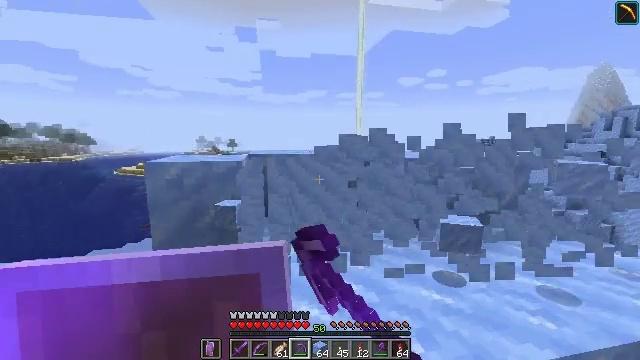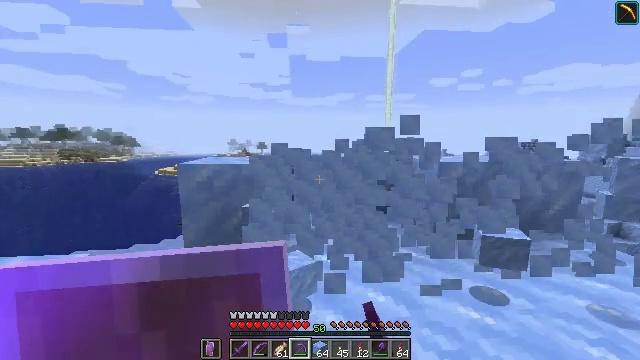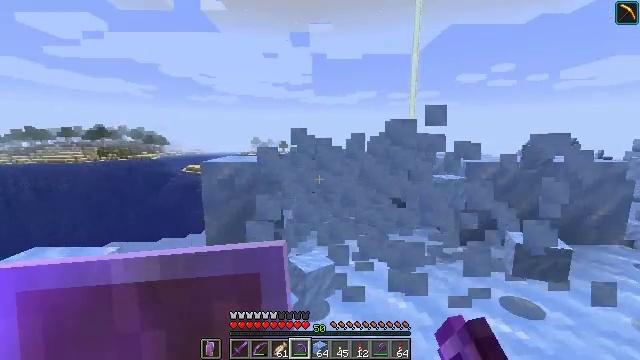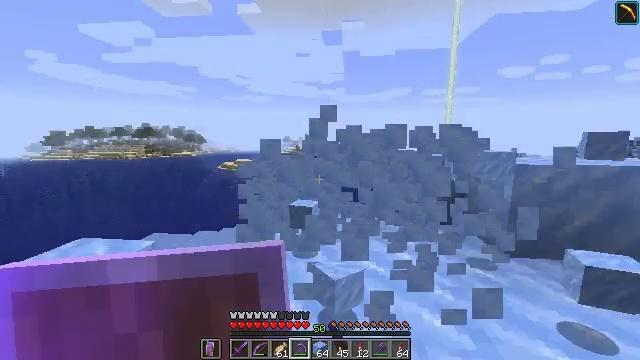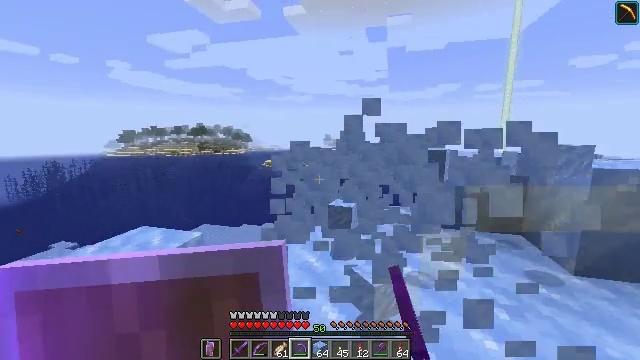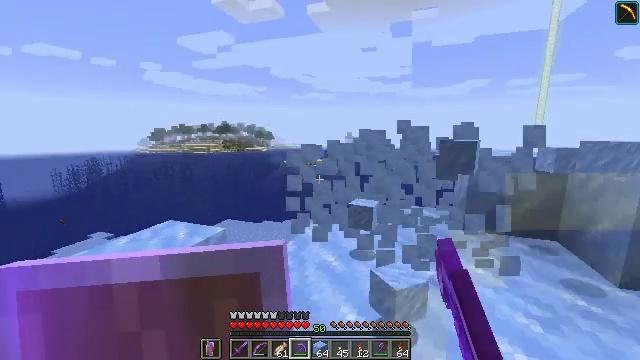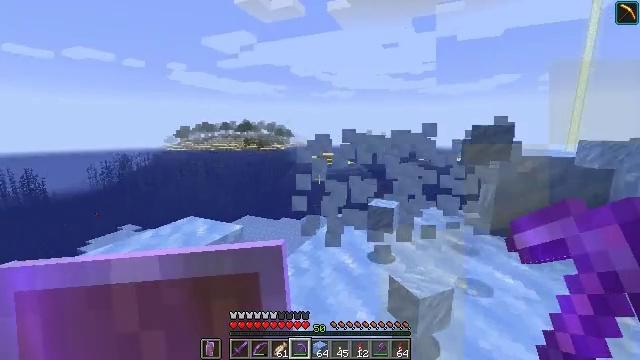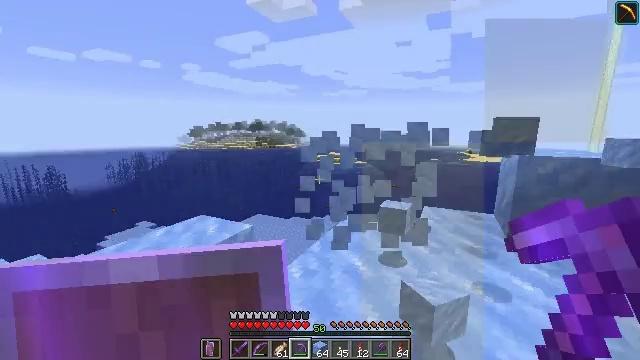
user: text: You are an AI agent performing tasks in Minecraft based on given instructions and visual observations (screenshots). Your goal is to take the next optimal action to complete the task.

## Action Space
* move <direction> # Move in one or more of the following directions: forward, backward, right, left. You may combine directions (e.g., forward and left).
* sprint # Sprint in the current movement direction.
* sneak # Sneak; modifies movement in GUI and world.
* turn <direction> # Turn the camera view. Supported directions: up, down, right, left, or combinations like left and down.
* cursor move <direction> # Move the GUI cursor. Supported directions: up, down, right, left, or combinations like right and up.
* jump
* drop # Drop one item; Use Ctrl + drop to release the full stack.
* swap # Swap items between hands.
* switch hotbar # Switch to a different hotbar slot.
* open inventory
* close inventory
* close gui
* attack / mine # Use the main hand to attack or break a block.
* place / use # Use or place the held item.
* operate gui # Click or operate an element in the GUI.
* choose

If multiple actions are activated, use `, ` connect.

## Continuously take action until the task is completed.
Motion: motion action
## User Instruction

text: Break packed ice to add to inventory.
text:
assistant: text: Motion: move forward, sneak, turn left, attack / mine
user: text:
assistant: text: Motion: move forward, sneak, turn left, attack / mine
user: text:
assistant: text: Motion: move forward, sneak, turn left, attack / mine
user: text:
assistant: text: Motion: move forward, sneak, turn left, attack / mine
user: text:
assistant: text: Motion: move forward, sneak, turn left, attack / mine
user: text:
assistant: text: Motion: move forward, sneak, turn left, attack / mine
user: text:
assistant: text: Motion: move forward, sneak, turn left, attack / mine
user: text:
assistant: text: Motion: sneak, attack / mine